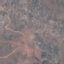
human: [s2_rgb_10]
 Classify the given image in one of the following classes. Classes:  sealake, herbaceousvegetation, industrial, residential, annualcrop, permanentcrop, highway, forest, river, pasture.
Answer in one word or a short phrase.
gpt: HerbaceousVegetation